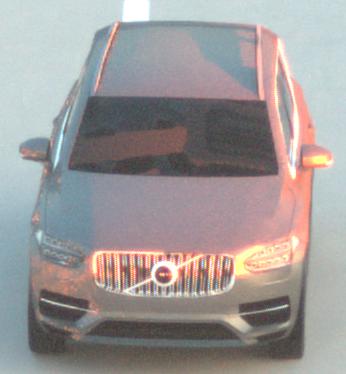
Make: Volvo
Model: XC90 B5
Detailed model: XC90 (L)
Model produced from: 2019/08
Model produced until: 2020/04
Doors: 5
Color: gray
Road condition: dry road
Daytime: sunrise or sunset
Contrast: medium contrast